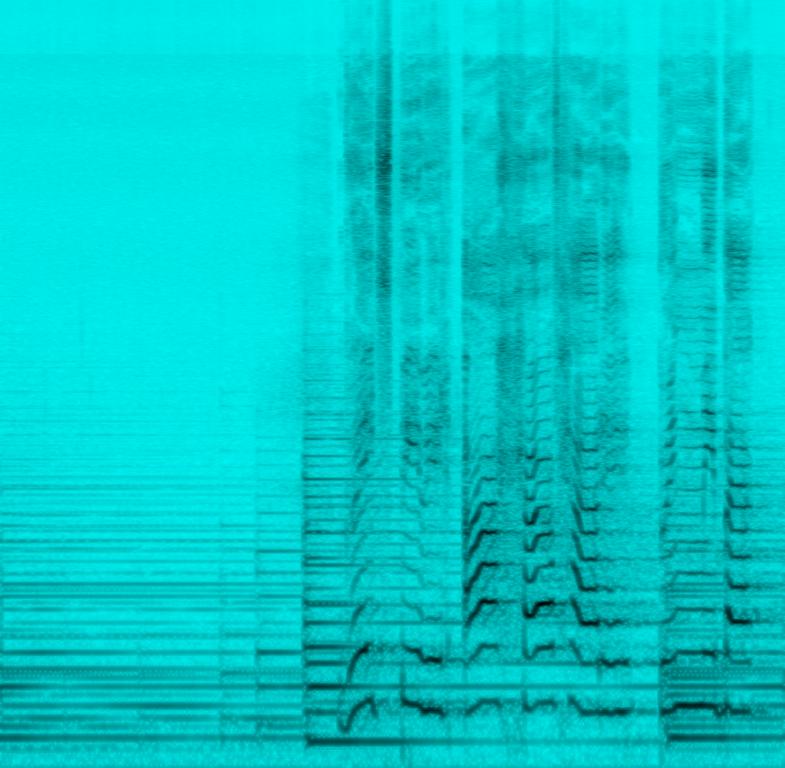
The Pop song features a passionate male vocal singing over mellow piano chords. It sounds passionate, emotional, mellow and soft.